Question: i write a windows service by c# 4 and override some methods for it, like OnStart() and OnStop() and OnPause() and OnContinue() and OnShutdown().
i can start or stop this windows service, but i can not pause or continue it whether by programming or in services.msc. in other words, Start and Stop are Enable and Pause and Resume Options is Disable.

what is problem?
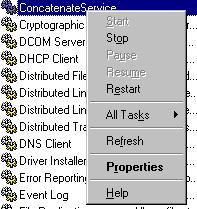
Answer: You need to set the <URL>:
> OnContinue is expected to be overridden when the CanPauseAndContinue property is true.If CanPauseAndContinue is false, the SCM will not pass Pause or Continue requests to the service, so the OnPause and OnContinue methods will not be called even if they are implemented. In the SCM, the Pause and Continue controls are disabled when CanPauseAndContinue is false.